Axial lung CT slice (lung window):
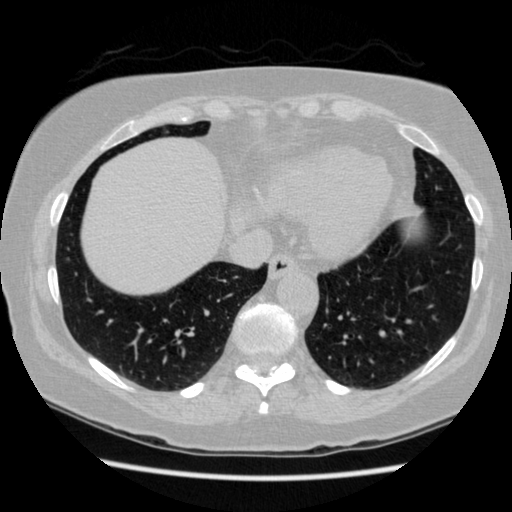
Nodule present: no